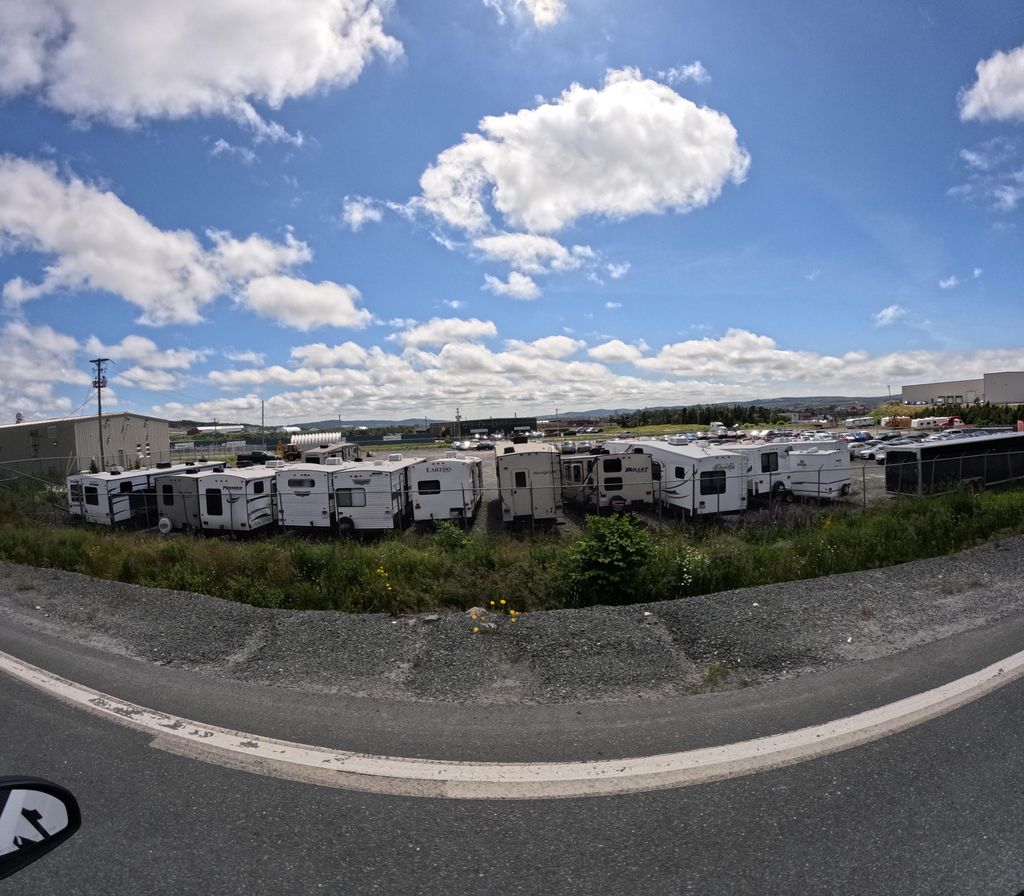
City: st_johns